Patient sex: M
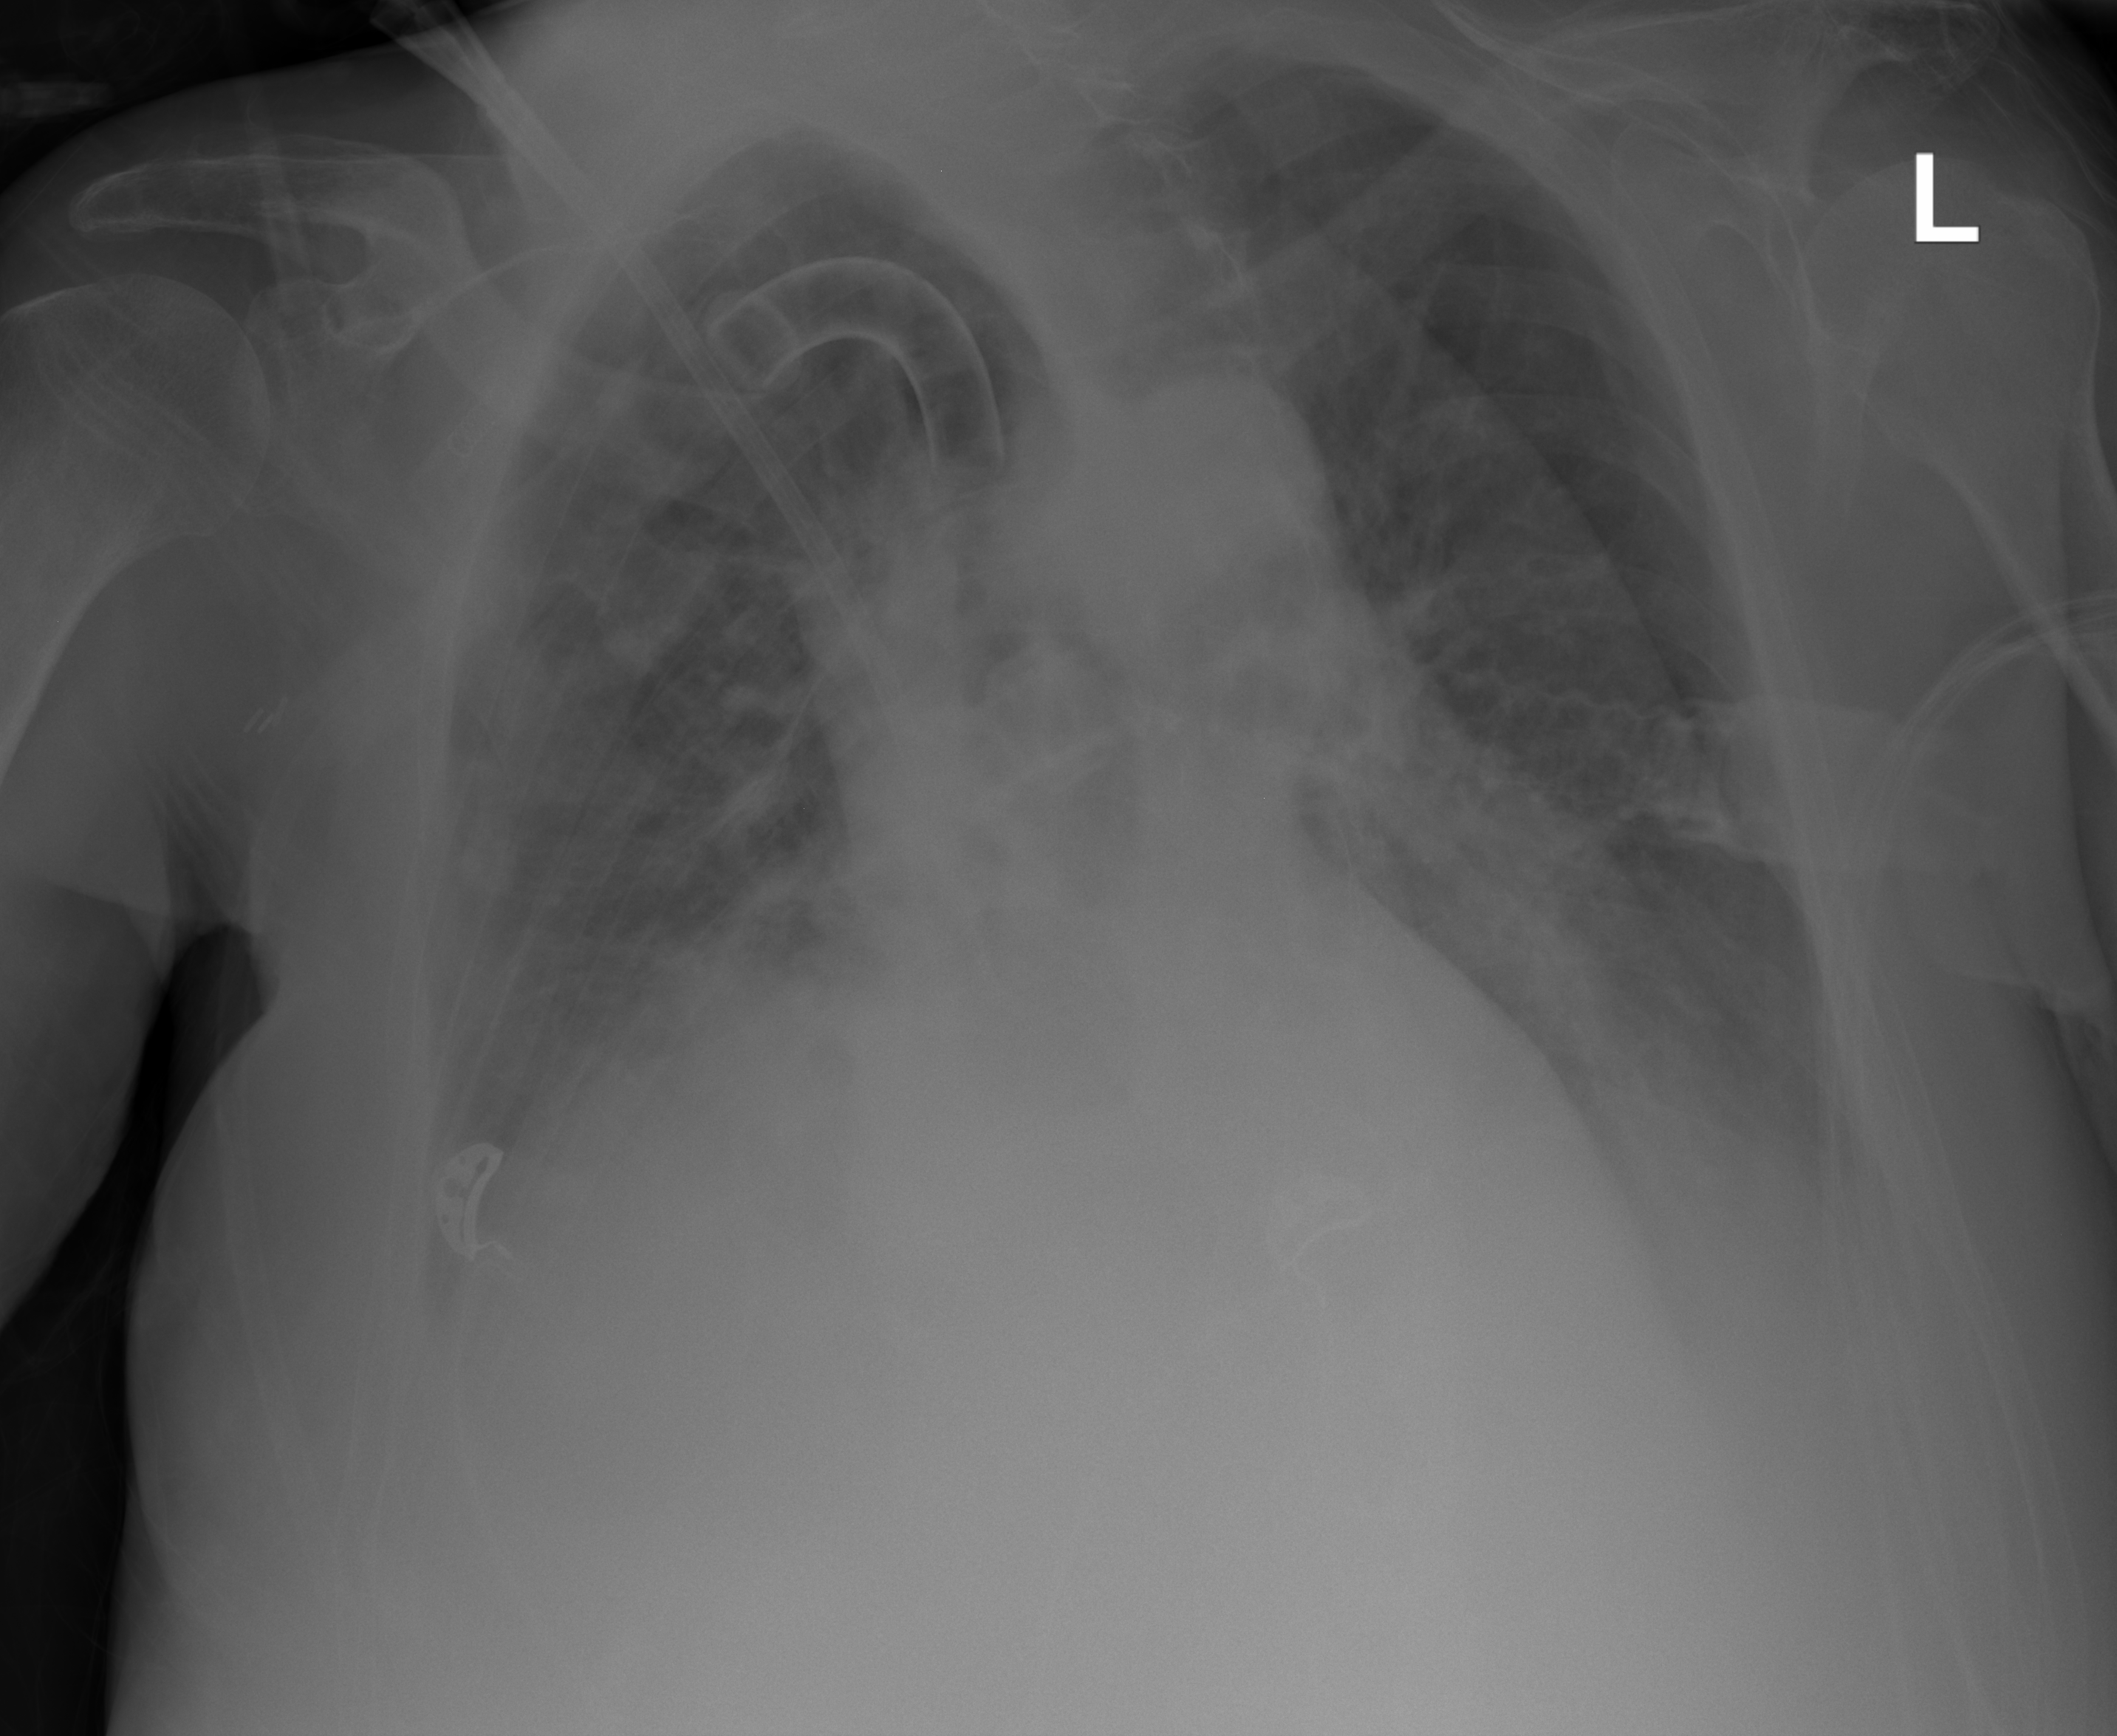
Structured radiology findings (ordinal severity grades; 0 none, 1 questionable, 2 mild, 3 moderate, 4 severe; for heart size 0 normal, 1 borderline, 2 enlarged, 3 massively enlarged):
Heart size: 2
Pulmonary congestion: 2
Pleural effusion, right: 2
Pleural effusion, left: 2
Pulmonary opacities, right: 1
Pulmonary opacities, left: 0
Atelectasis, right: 2
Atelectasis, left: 2